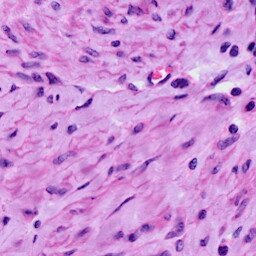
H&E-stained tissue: Cervix